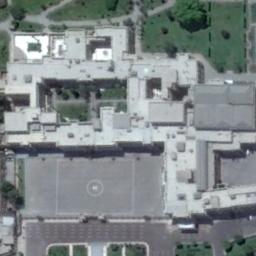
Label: palace